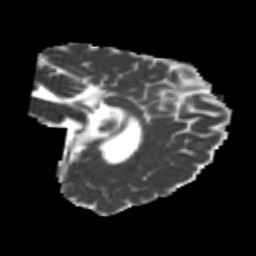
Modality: MD
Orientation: sagittal
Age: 24
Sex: male
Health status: healthy
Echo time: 0.074 s